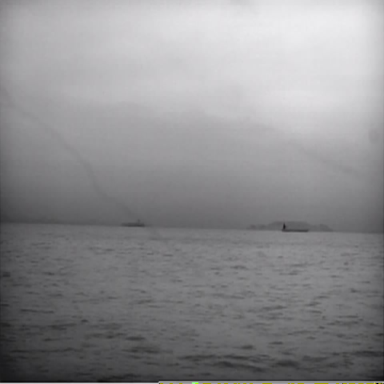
There is a liner in the infrared image.